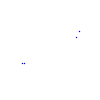
Particle: proton